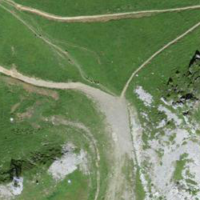
EUNIS habitat code: 23
Species observed at this site:
Saxifraga paniculata
Anemonastrum narcissiflorum
Bistorta vivipara
Vaccinium vitis-idaea
Viola calcarata
Bartsia alpina
Alnus alnobetula
Asplenium viride
Gymnadenia conopsea